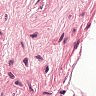
Metastatic tissue present: no